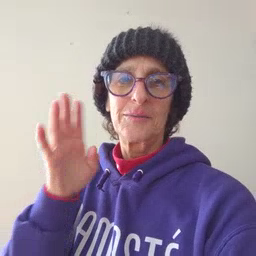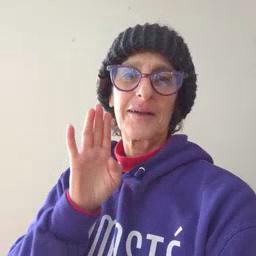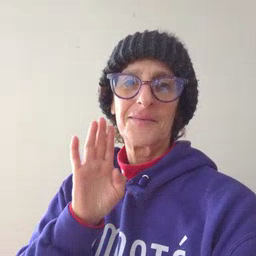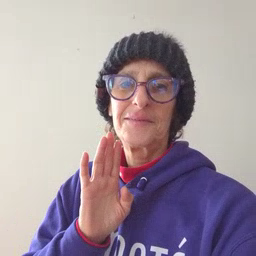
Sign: brown